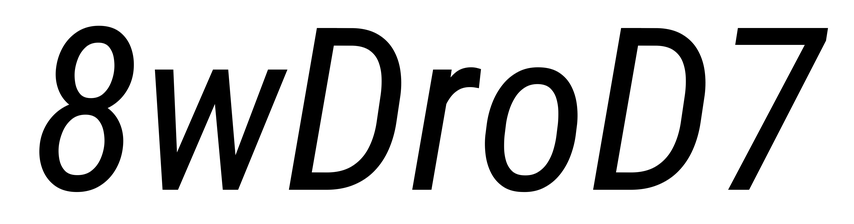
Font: Roboto-Italic_Condensed_Italic